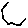
Label: hexagon